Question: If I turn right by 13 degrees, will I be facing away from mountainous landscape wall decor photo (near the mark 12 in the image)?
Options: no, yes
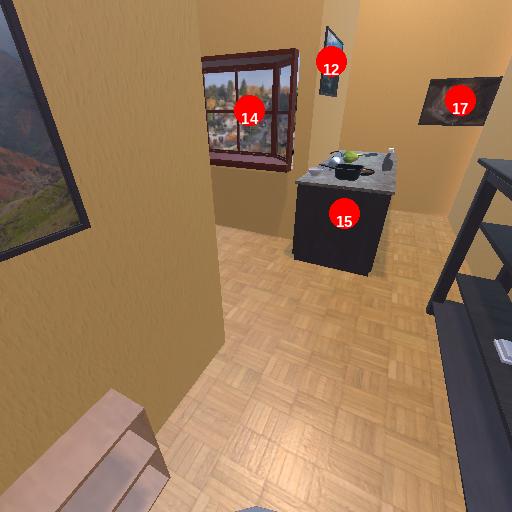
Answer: no